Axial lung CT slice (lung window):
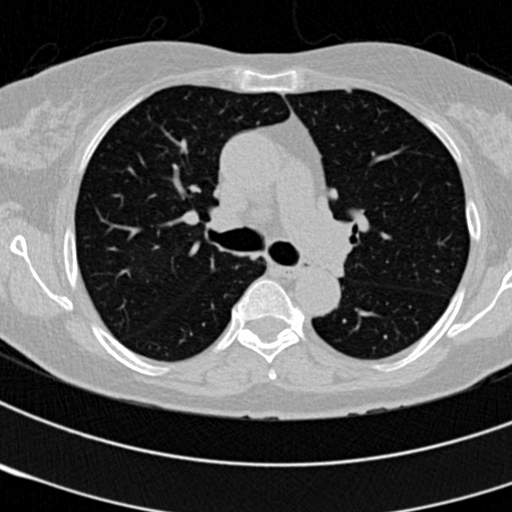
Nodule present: no